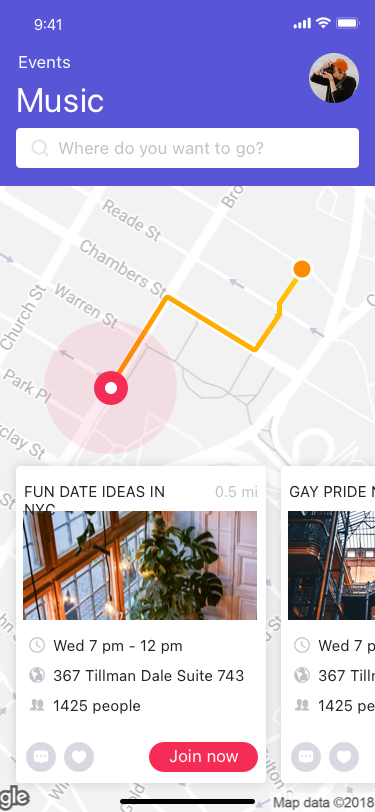
Text in this UI design:
Join now
Fun date ideas in NYC
0.5 mi
Wed 7 pm - 12 pm
367 Tillman Dale Suite 743
1425 people
Gay Pride NYC
Wed 7 pm - 12 pm
367 Tillman Dale Suite 743
1425 people
Events
Music
Where do you want to go?